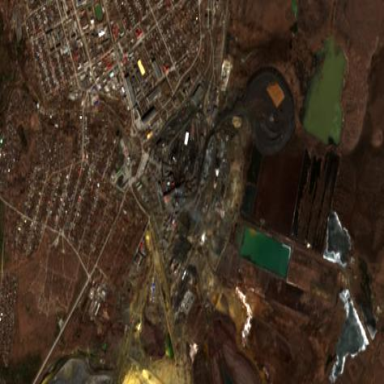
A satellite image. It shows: Industrial area specializing in metallurgy.